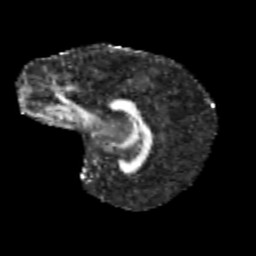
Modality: FA
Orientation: sagittal
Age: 13
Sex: male
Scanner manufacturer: siemens
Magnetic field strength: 3 T
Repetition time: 3.8 s
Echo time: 0.07 s